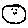
Label: smiley face